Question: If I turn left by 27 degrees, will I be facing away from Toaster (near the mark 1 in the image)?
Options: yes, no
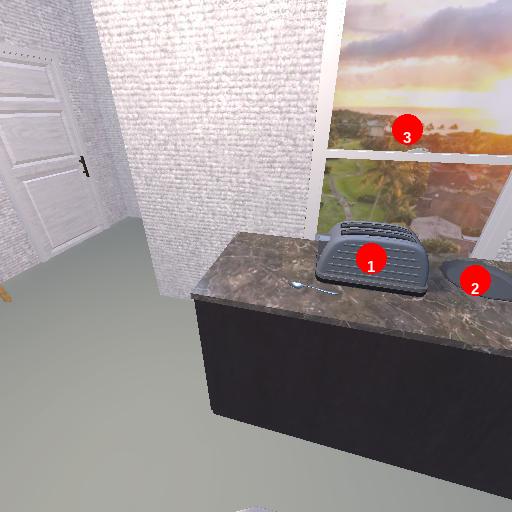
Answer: yes